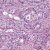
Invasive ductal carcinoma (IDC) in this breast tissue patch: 1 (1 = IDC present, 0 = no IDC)